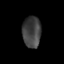
Tissue: skin
Cell type: Epithelial cells
Senescence score: 0.2647
Nuclear area (px): 572
Mean DAPI intensity: 64.339